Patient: sex F, age 38
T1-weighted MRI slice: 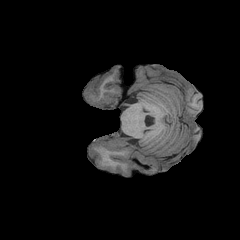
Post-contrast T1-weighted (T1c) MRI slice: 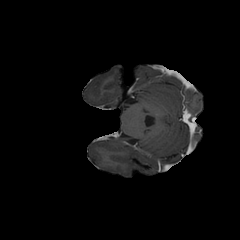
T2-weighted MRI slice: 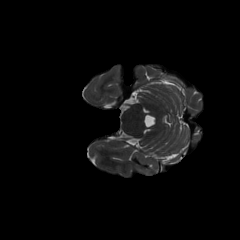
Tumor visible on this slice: no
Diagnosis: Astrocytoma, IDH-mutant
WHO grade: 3